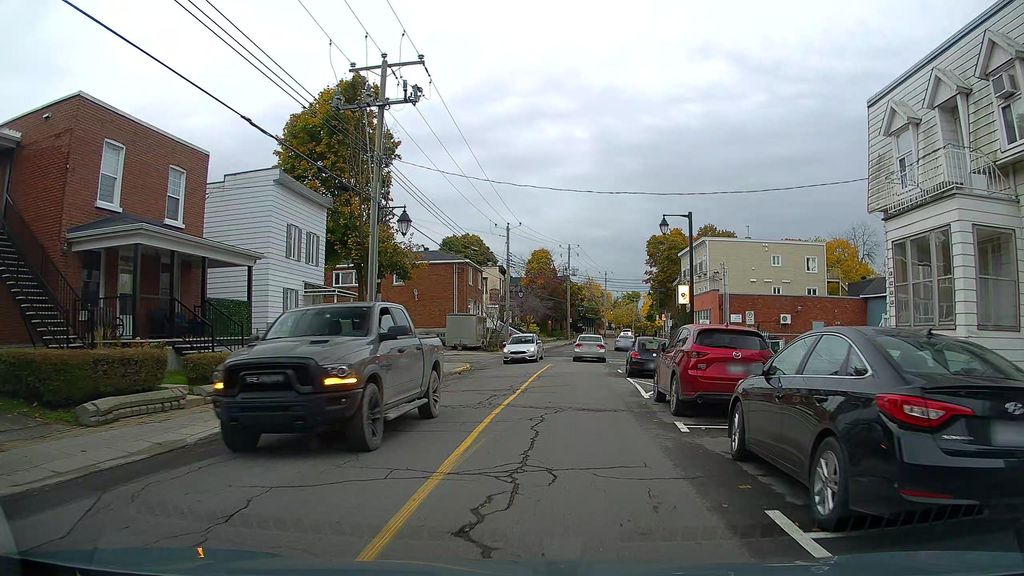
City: montreal